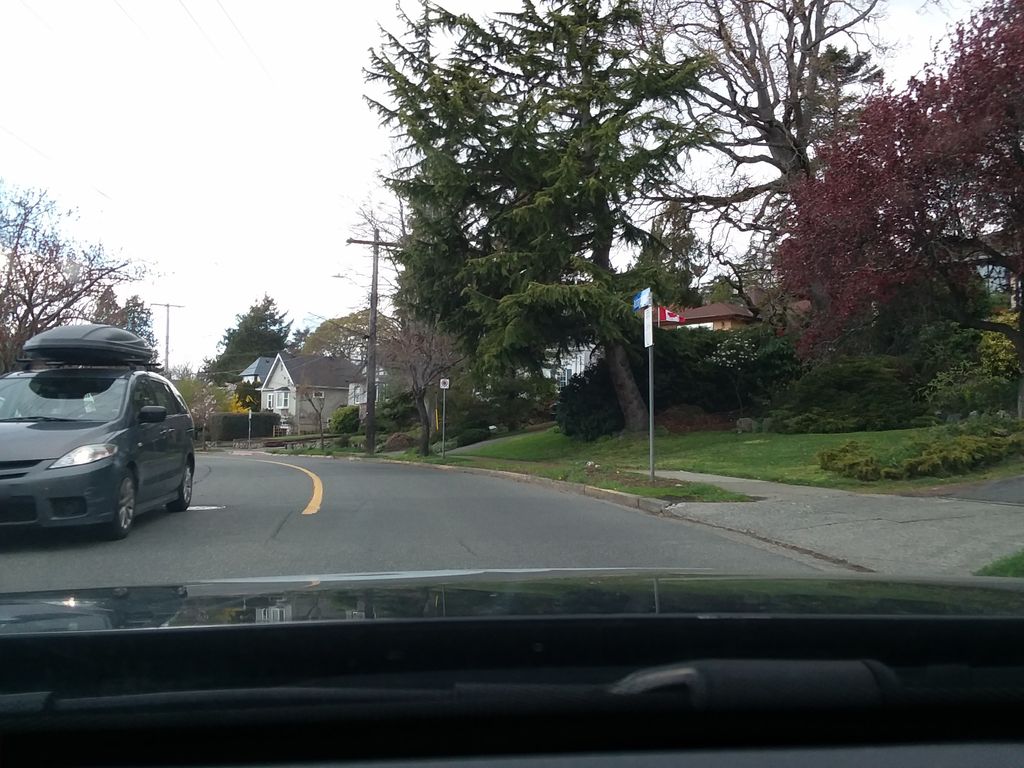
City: victoria